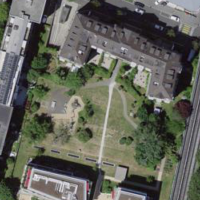
EUNIS habitat code: 55
Species observed at this site:
Lobularia maritima